Question: (This is a follow-up to an answer from an earlier question <URL>
I have an Access 2010 database file containing a table with a 'Before Change' Data Macro:

I can open the table in Datasheet View and add rows, and the Data Macro behaves as expected. However, if I open the table in Design View, open the Data Macro for editing, do something trivial like click the [+] beside one of the macro steps to expand the details, and then try to save the "changes" I get the error
> The 'LookUpRecord' macro action has an invalid value for the 'Look Up A Record In' argument.
I have also tried to create the macro from scratch in a fresh Access 2010 '.accdb' and get the same error. I have tested this on three different machines: two machines running 64-bit Access 2010 and one machine running 32-bit Access 2010. All machines are fully patched via Microsoft Update. (That is, they are currently running version 14.0.7106.5003.)
While testing I noted that this appears to be related to an event-driven Data Macro trying to use 'LookUpRecord' to perform a SELECT on the table to which the Data Macro applies. Performing a SELECT on some table does not seem to trigger the error.
My questions are:
1. Can anyone recreate this issue with a patched version of Access 2010?
2. Can anyone test this with an unpatched version of Access 2010 (e.g., fresh install from an early release) to see if a subsequent patch broke changed something?
3. Has anyone seen any documentation or Internet chatter to suggest that an event-driven Data Macro for a particular table should (or should not) be able to do a LookUpRecord by performing a SELECT on itself?
I just tested this with Access 2010 SP1 (14.0.6023.1000) and got the same results.
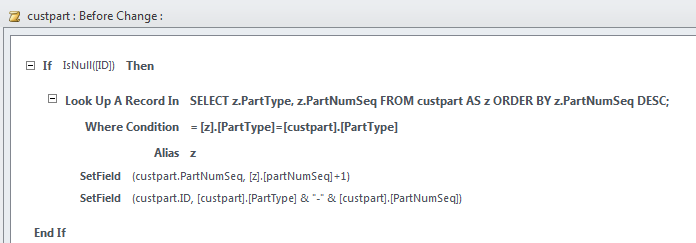
Answer: I think the issue is the table alias. If you open the table out in layout mode (just open the table NOT in design mode). You then get this:

You can now edit the macro freely (such as expand an action) and then save the macro.
I suspect this is an un-intended bug since if the table is opened in design mode then the table is locked and the macro cannot get/check verify the SQL used in the lookup command.
Note that if you JUST PLACE the table name in the macro designer then you have NO problem and this is what 99% of people do in this case.
Most most don't know you can free hand type in SQL here!!!
Upon save the designer attempts to verify the SQL against the table - but the table is locked in design mode. So in a round about way, this is a bug, but few encounter it due to few typing in SQL into that lookup record command.
I would as noted just open up the table by clicking on it and not use design mode to make changes. And note in the above screen shot how the event buttons are separate buttons and easier to hit then when opening table in design mode.
Note that in order to edit the Data Macros directly from Datasheet view the database must have the "Enable design changes for tables in Datasheet view" option enabled:

If that option is not set then the Data Macro buttons are disabled in Datasheet view.